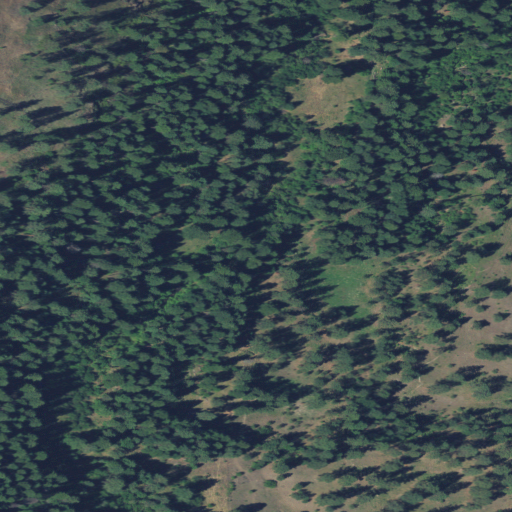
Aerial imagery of valley in Oregon named Nells Canyon containing evergreen forest, shrub, and grassland